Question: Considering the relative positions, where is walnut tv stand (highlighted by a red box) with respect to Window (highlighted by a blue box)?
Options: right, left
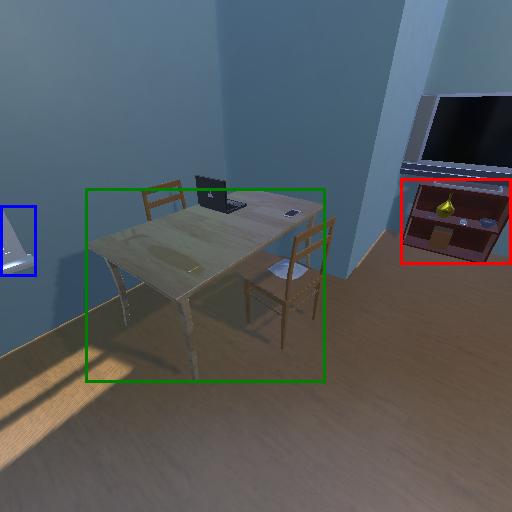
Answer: right